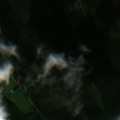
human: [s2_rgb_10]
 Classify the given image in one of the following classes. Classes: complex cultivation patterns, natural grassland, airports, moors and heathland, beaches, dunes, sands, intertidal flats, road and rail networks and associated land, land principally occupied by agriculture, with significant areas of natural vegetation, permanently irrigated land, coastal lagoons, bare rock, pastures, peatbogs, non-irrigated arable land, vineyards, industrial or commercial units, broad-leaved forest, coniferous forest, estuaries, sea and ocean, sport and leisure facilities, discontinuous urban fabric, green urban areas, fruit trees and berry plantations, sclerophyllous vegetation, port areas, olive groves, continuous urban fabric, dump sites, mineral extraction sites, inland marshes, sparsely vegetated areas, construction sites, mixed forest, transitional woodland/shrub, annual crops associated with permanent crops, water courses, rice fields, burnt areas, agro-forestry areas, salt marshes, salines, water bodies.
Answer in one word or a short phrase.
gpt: coniferous forest, mixed forest